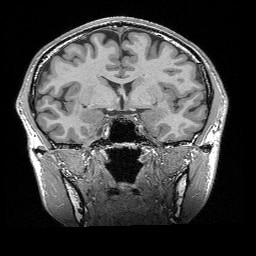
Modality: T1w
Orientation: sagittal